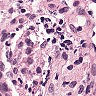
Metastatic tissue present: no